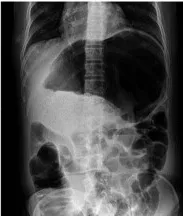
Imaging examination of the transverse colonic duplication. (a) Abdomen film with the patient in the erect position.
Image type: radiology (x_ray)